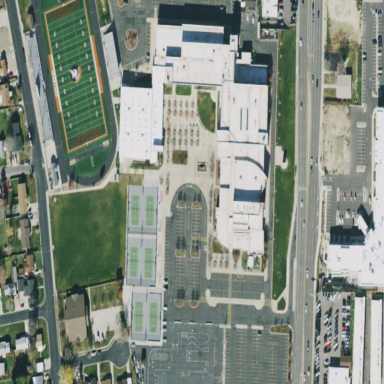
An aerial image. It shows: School.